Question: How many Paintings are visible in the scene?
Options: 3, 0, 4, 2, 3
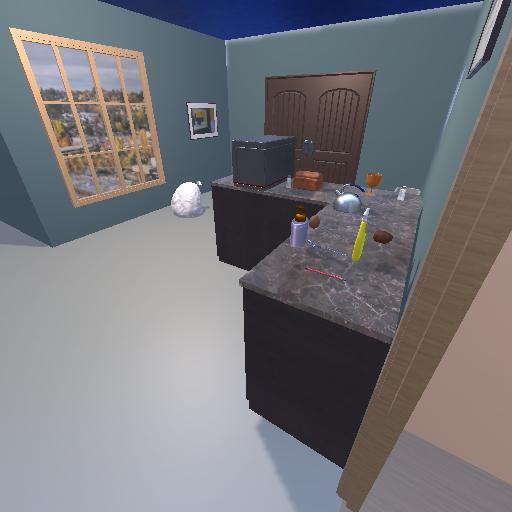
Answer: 3